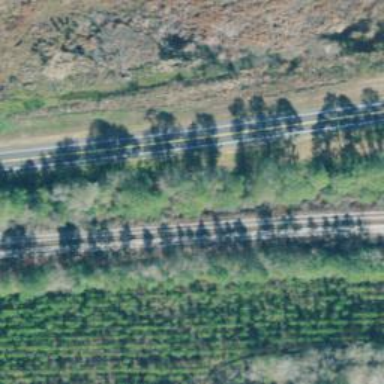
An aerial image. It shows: Railway track.